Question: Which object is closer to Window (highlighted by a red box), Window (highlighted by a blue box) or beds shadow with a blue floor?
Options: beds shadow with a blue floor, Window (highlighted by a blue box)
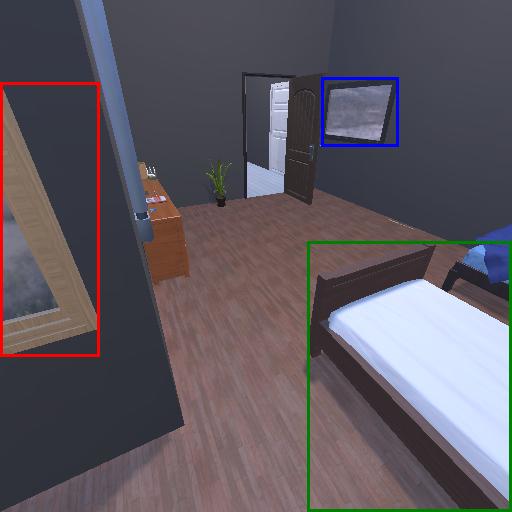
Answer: beds shadow with a blue floor